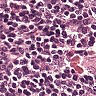
Metastatic tissue present: no